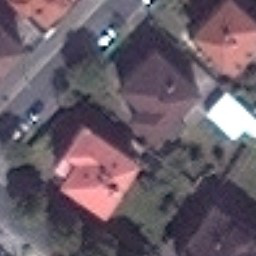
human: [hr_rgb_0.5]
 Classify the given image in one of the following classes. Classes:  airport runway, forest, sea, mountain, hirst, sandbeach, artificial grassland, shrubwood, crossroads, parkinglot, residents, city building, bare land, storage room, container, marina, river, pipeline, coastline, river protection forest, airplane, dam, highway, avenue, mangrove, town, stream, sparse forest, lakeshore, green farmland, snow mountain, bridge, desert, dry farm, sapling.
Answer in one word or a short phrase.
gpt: residents